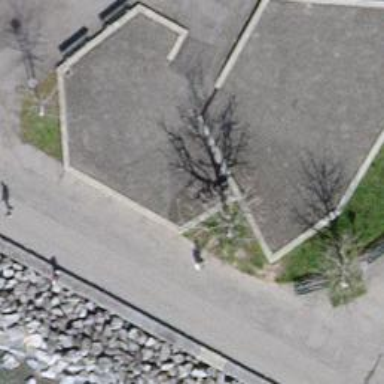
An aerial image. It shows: Bench.